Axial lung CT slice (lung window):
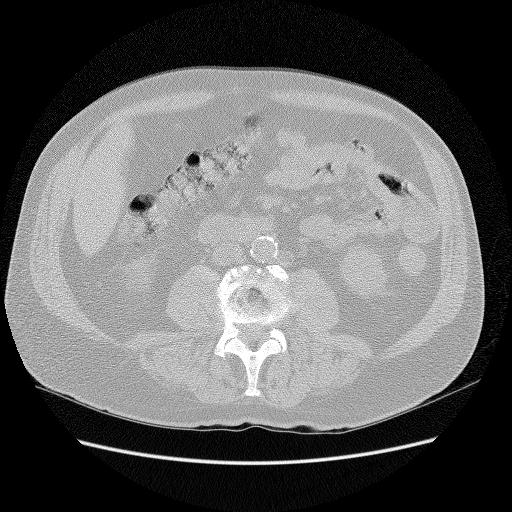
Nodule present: no